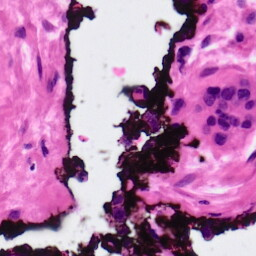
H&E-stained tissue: Ovarian